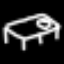
Label: bed